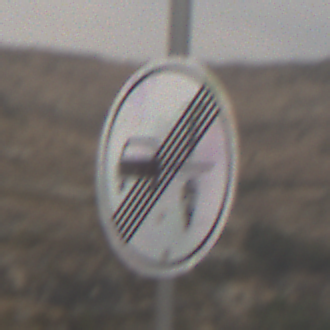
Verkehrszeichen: EndeVerbotUeberholenEinspurigeFahrzeuge
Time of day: MorningAfternoon
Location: Outdoor (Nature)
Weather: Overcast
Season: NotSpecified
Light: Natural